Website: slack
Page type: stored-credit-cards
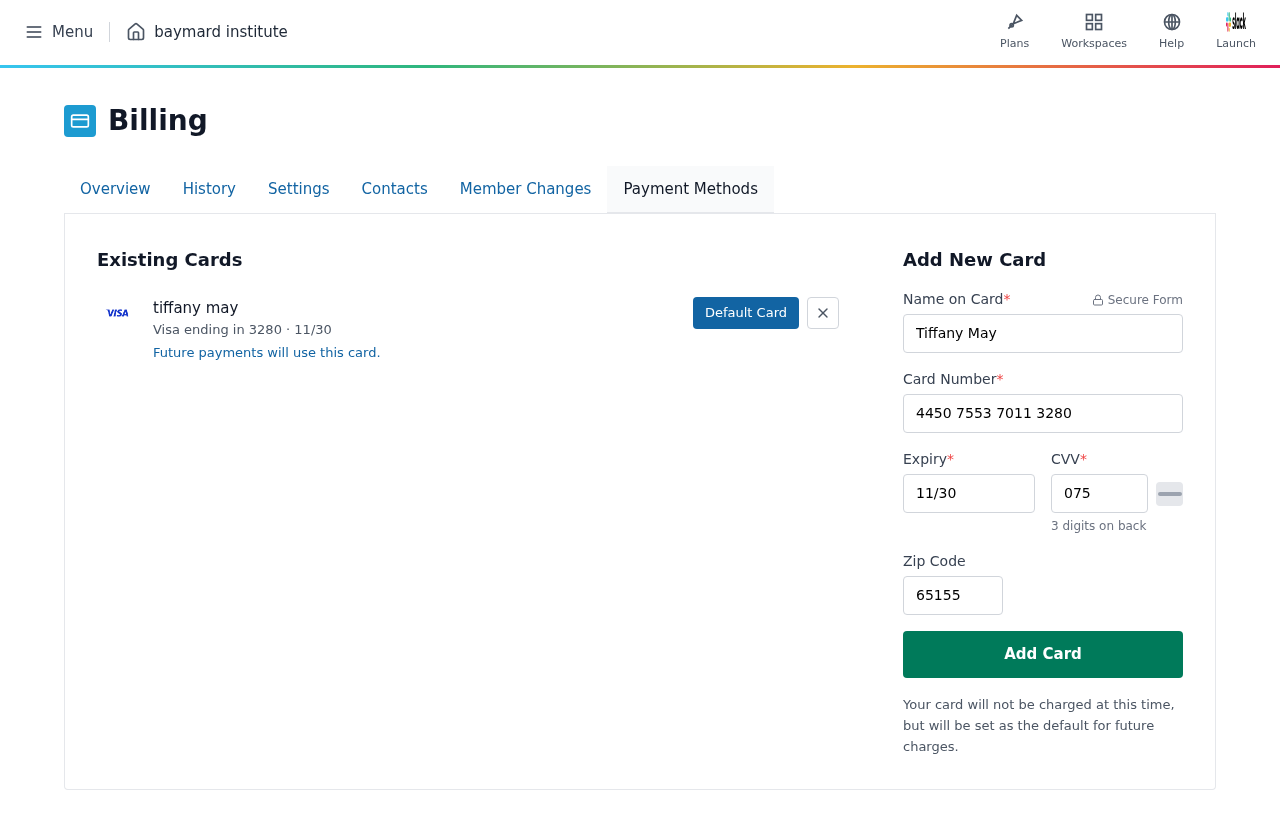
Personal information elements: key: PII_CARD_CVV
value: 075
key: PII_CARD_EXPIRY
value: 11/30
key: PII_CARD_EXPIRY_MONTH
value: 11
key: PII_CARD_EXPIRY_YEAR
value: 30
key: PII_CARD_LAST4
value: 3280
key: PII_CARD_NUMBER
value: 4450 7553 7011 3280
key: PII_CARD_TYPE
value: Visa
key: PII_FULLNAME
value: tiffany may
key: PII_FULLNAME
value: Tiffany May
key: PII_POSTCODE
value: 65155